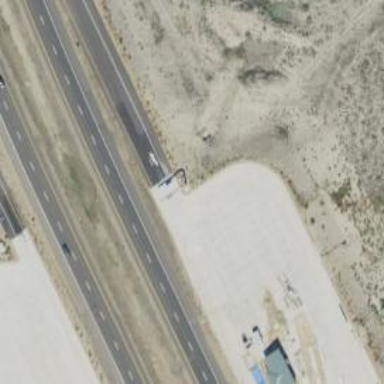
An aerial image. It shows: Asphalt trunk link road.